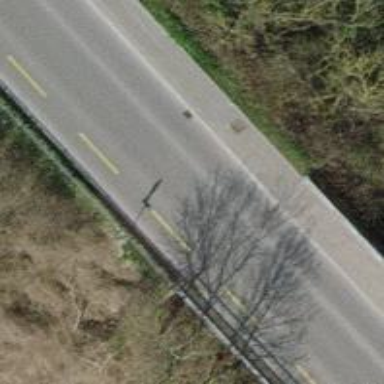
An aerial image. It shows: Unclassified road with asphalt surface crossing over bridge. There is designated lane for cyclists on the left side.